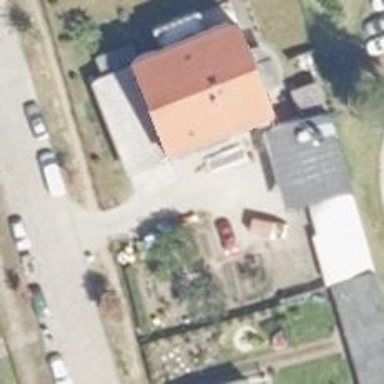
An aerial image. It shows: Car repair shop.